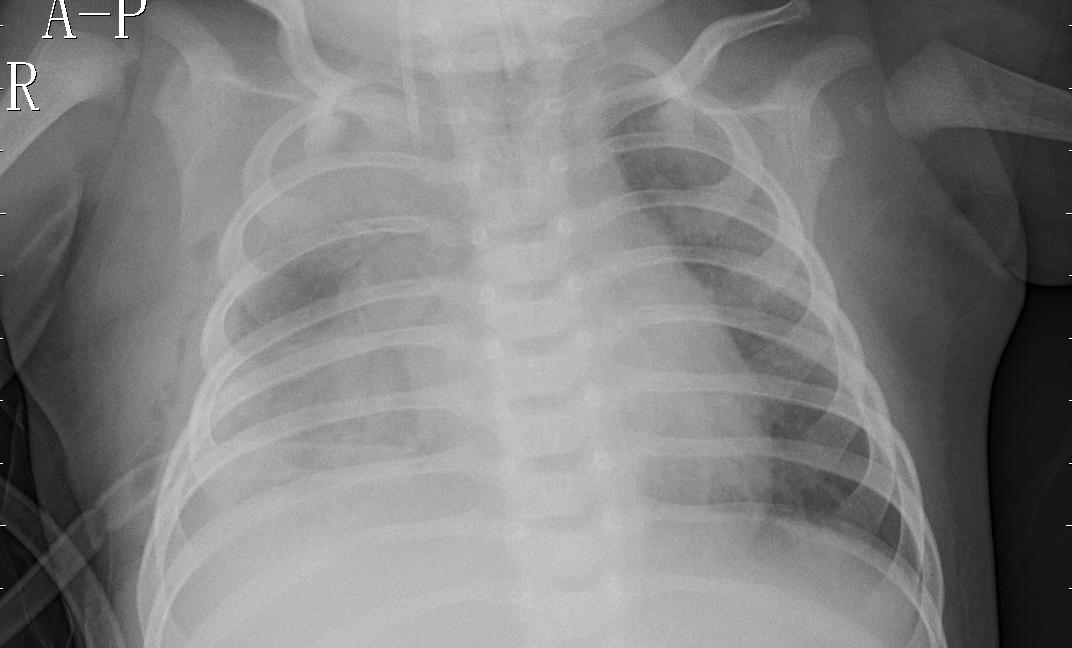
Diagnosis: PNEUMONIA